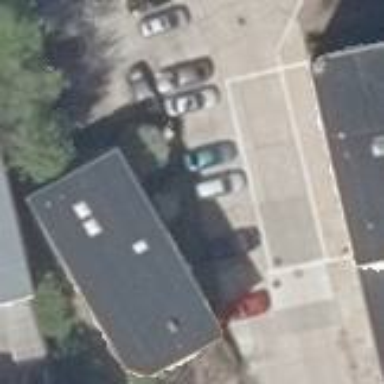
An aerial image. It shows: Commercial building with skillion roof shape.